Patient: sex M, age 61
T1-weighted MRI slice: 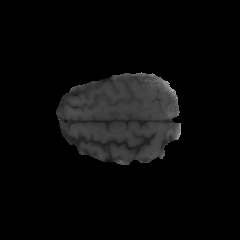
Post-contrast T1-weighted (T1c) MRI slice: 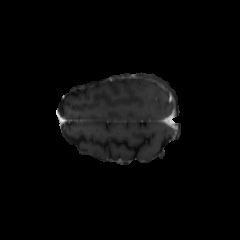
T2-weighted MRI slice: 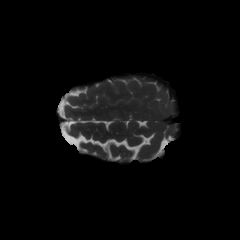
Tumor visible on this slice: no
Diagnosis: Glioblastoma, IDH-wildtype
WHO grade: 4